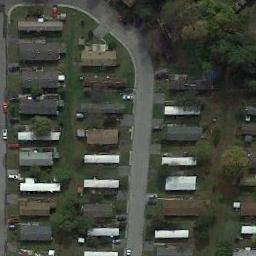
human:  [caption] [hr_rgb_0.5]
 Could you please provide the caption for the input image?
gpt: Many trees are in the mobile home park .

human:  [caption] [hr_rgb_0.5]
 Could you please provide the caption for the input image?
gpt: The mobile home park has some mobile homes arranged in lines and a road goes through the mobile home park .

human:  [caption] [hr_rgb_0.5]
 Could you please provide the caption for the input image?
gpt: There are several trees around the mobile home community .

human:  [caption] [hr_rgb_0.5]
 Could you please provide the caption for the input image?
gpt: The mobile home park is on the grass next to some trees and road .

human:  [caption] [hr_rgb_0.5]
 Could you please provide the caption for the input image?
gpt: There are some buildings and green trees in the mobile home park .